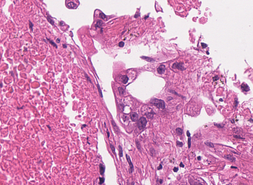
Tumor epithelial tissue: yes
Tumor-associated stroma tissue: yes
Normal tissue: no